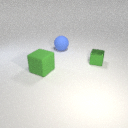
small green metal cube in front of large blue rubber sphere